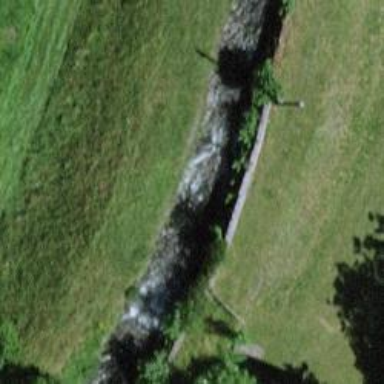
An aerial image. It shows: Retaining wall.